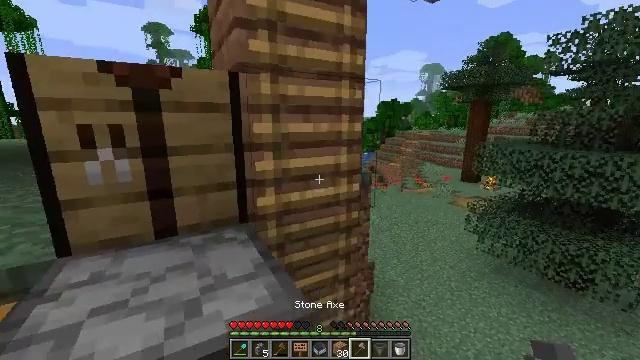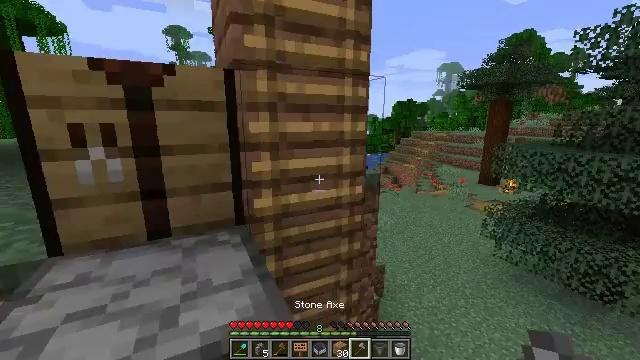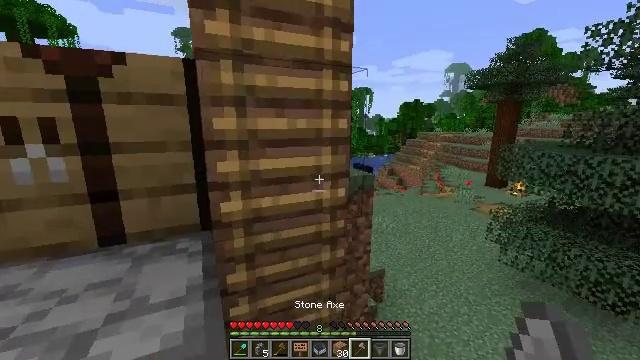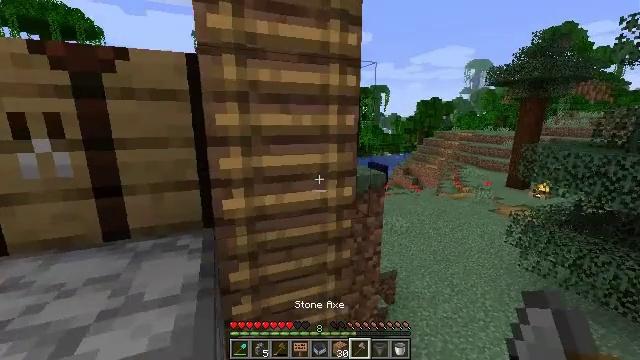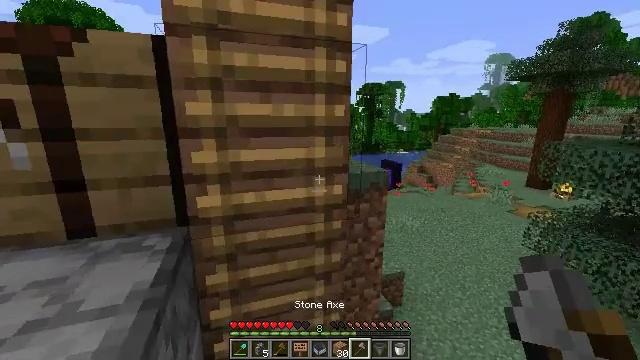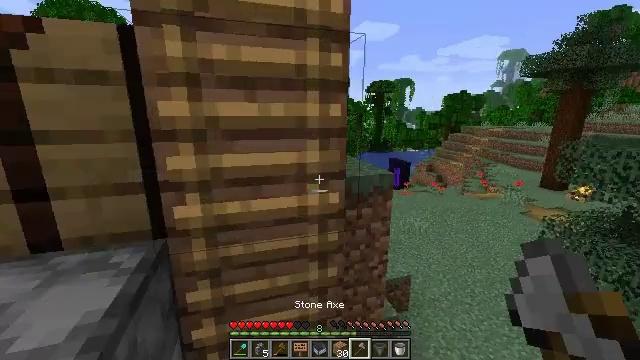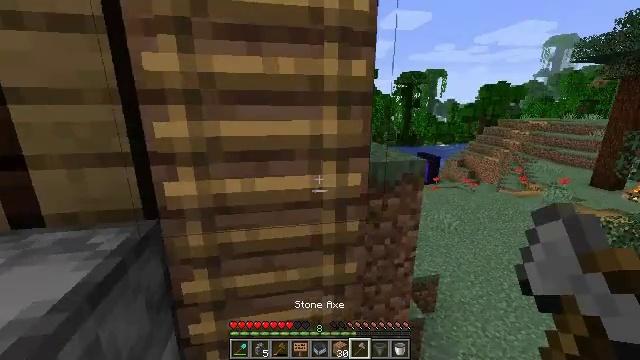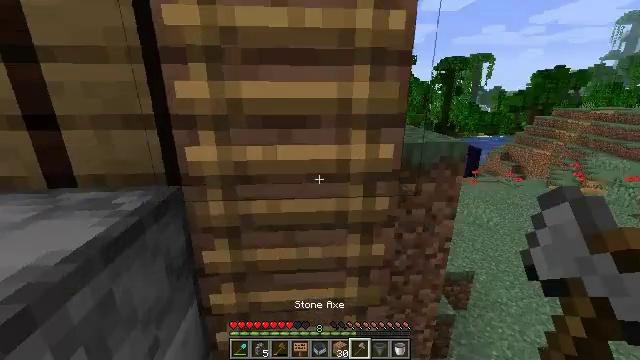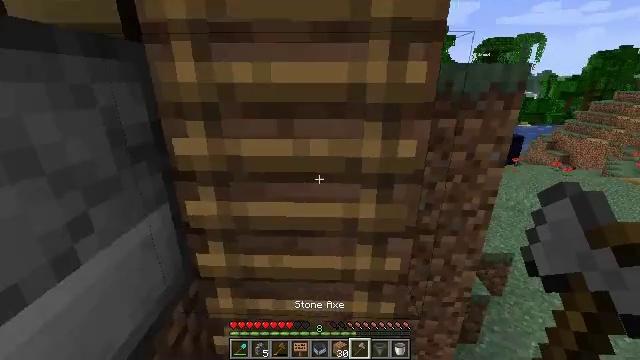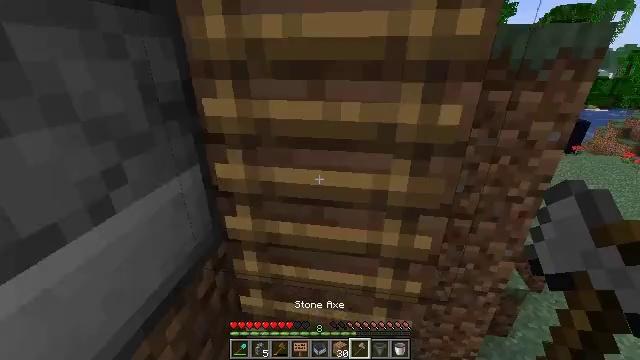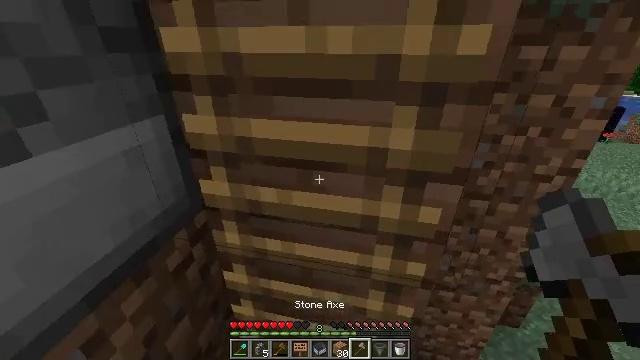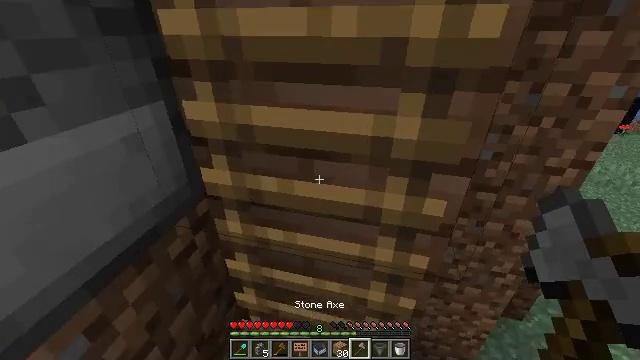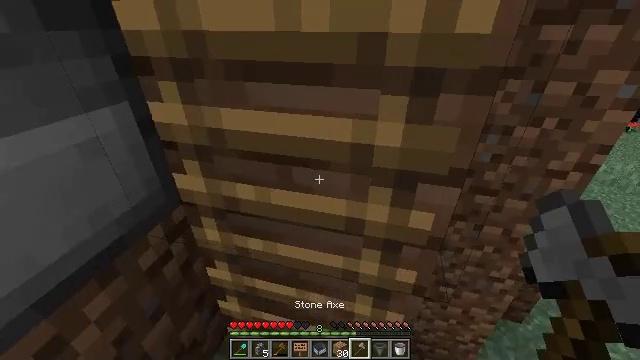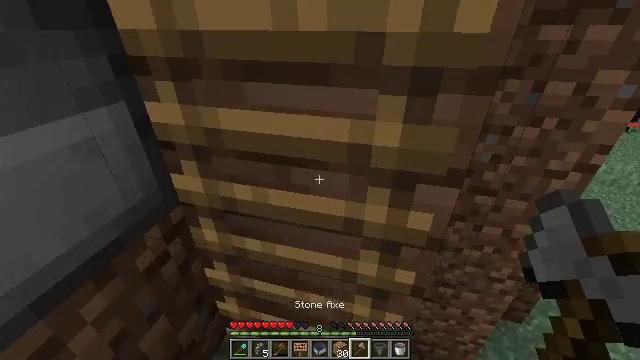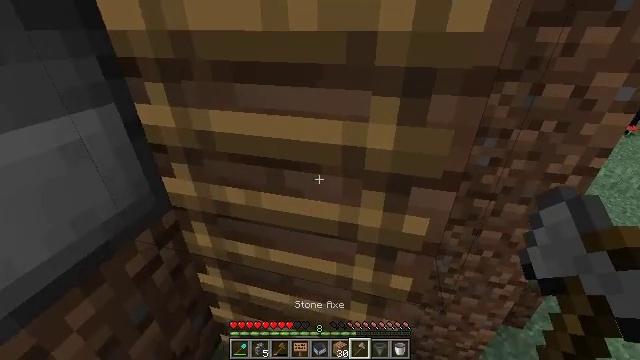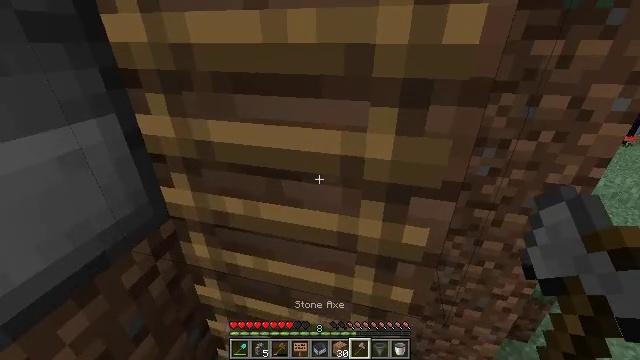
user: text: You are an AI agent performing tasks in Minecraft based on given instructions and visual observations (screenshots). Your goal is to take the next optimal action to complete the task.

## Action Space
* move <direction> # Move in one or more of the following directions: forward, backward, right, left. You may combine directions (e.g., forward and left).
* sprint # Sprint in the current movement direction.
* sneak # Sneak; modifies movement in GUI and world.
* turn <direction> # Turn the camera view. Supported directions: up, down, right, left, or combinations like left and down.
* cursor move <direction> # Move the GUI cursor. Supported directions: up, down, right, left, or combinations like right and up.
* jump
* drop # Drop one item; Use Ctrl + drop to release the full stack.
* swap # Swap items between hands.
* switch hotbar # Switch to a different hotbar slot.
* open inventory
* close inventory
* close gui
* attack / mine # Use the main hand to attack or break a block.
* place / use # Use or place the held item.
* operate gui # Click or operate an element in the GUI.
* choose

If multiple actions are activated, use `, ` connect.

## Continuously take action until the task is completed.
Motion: motion action
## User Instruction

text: Gather the ladder by attacking it.
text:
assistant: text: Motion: move forward and move right, turn left
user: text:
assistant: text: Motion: move forward and move right, turn left
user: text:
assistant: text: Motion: move forward and move right, turn left
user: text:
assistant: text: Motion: move forward, turn left
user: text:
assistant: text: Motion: move forward, turn left
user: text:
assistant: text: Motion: move forward, turn left and down
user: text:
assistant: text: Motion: turn left and down
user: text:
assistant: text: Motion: turn left and down
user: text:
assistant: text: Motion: turn left and down
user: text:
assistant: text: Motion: turn left and down
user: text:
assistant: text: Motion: turn left and down
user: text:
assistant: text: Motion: no_op
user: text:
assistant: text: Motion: no_op
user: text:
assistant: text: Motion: no_op
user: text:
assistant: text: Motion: turn up
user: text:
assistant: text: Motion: turn up
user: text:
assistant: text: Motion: no_op
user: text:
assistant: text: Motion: no_op
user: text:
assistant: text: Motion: attack / mine
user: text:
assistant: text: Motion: attack / mine
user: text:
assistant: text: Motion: attack / mine
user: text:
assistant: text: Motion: attack / mine
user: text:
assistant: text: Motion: attack / mine
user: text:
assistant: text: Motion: attack / mine
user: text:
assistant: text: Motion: attack / mine
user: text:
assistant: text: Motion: attack / mine